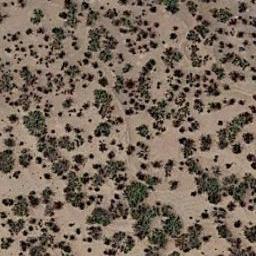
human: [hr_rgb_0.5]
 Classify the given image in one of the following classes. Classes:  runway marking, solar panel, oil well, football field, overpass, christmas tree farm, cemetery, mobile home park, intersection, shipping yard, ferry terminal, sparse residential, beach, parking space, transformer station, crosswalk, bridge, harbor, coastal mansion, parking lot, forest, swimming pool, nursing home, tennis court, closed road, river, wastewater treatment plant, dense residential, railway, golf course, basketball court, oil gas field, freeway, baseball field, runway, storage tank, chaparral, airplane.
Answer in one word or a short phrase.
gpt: chaparral